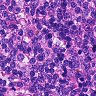
Metastatic tissue present: no